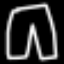
Label: pants